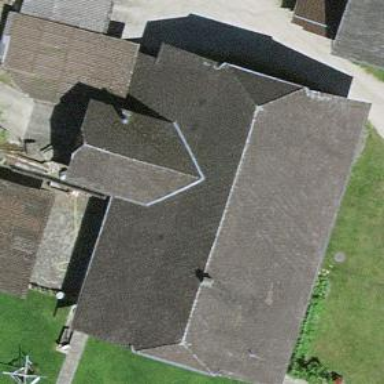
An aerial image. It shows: Farm building.